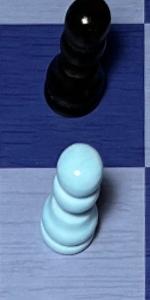
Label: Pawn_White